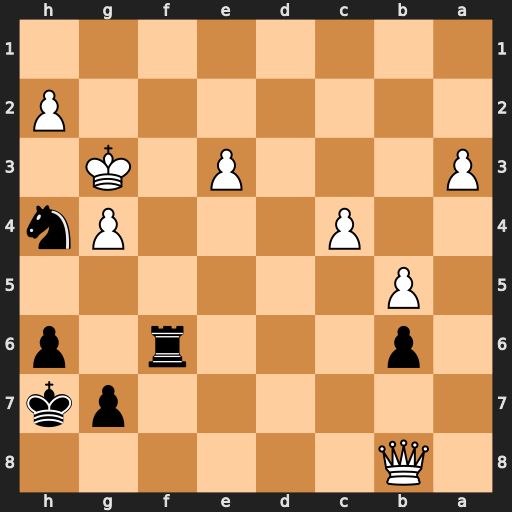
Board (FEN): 1Q6/6pk/1p3r1p/1P6/2P3Pn/P3P1K1/7P/8
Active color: b
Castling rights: -
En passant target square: -
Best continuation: Rf3+ Kxh4 g5+ Kh5 Rh3#